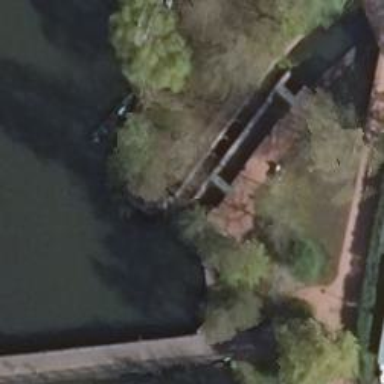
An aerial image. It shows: Lock gate along waterway.